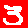
Digit: 3